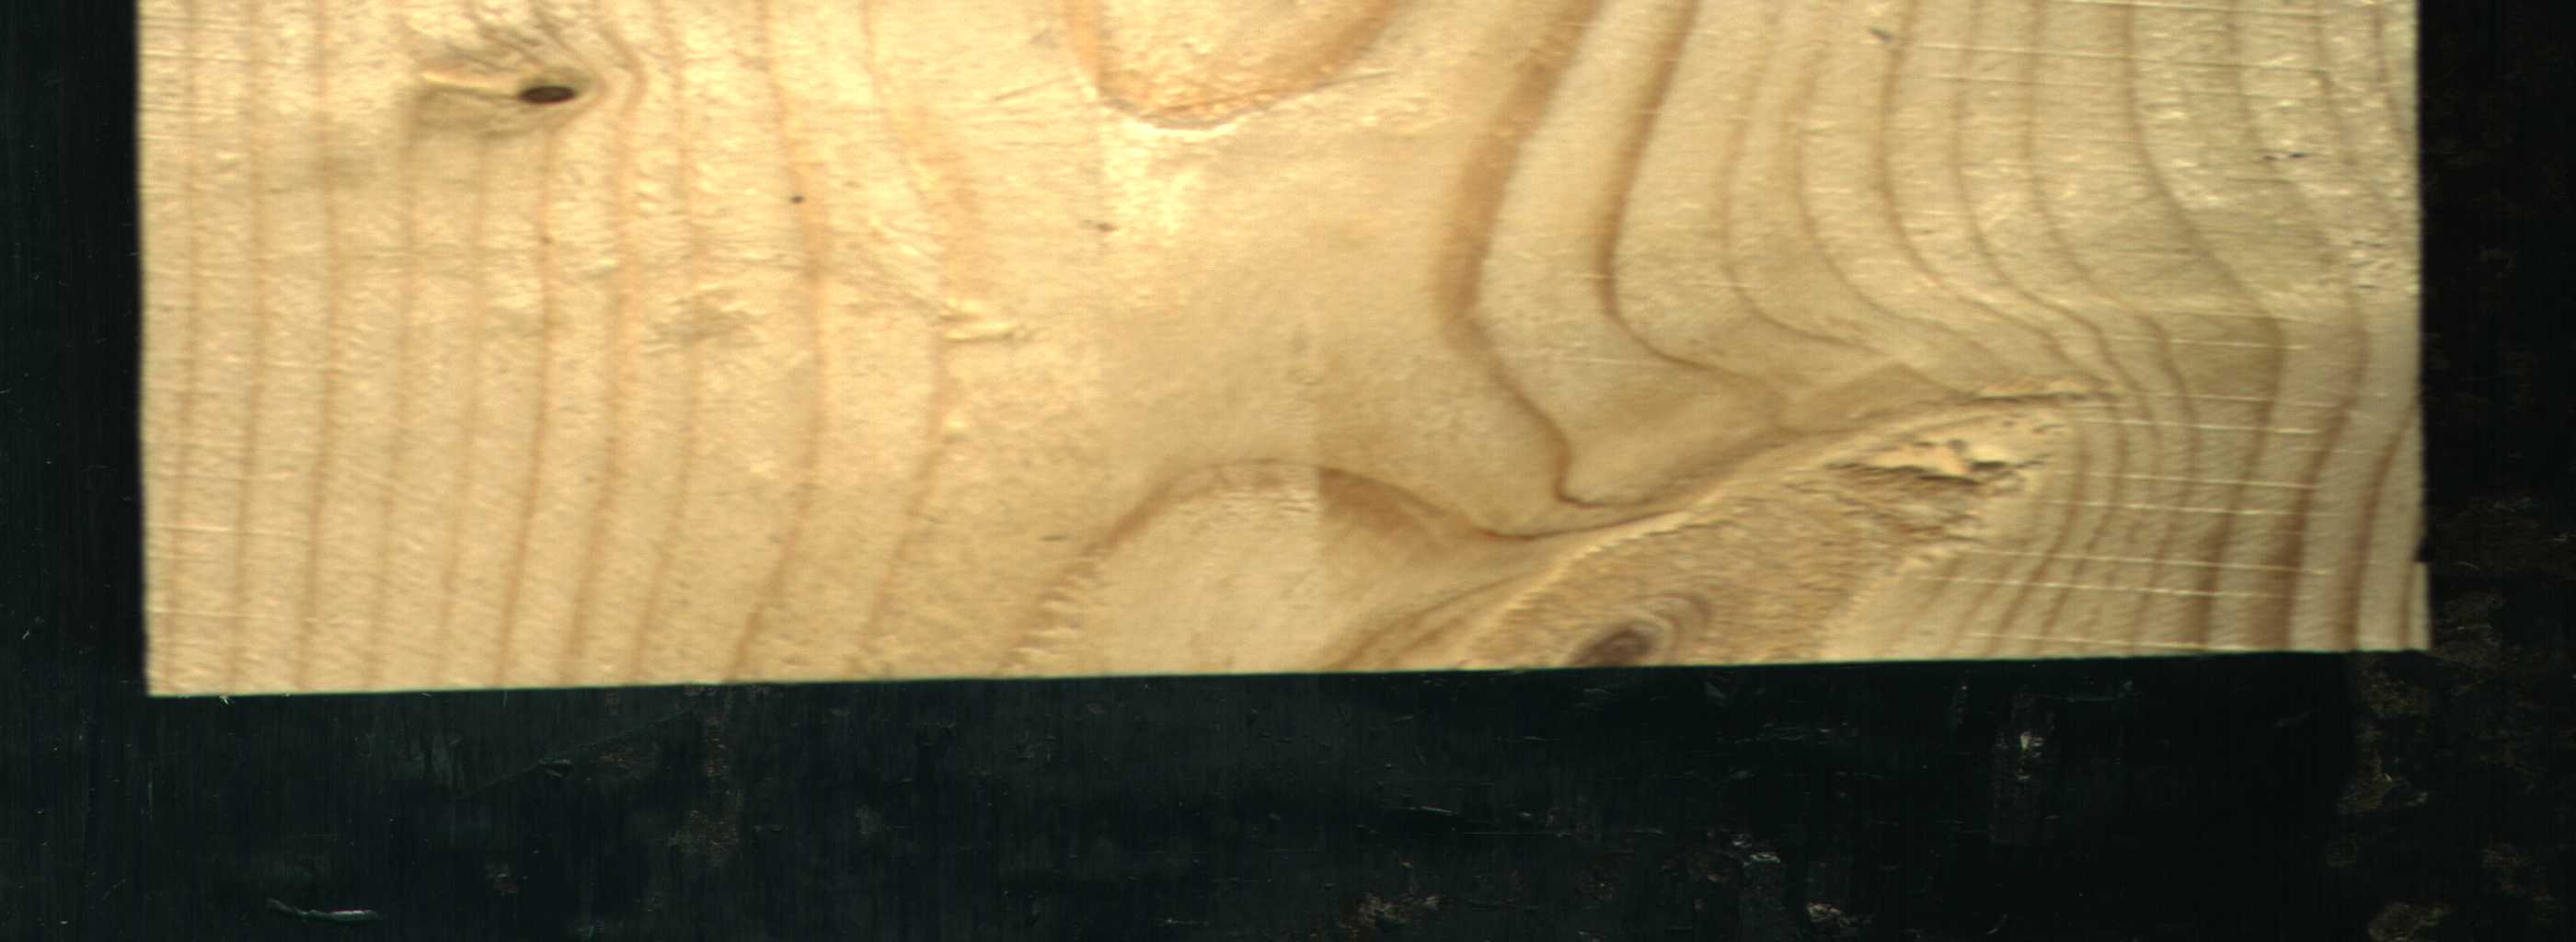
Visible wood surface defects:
Dead_Knot
Live_Knot